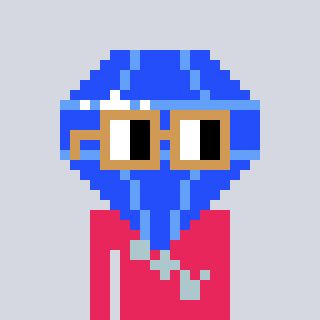
a pixel art character with square brown glasses, a blue diamond-shaped head and a redpinkish-colored body on a cool background